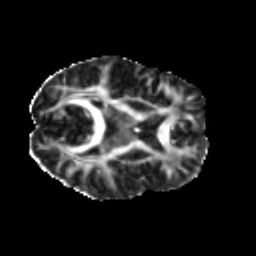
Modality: FA
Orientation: axial
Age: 49
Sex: female
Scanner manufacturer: ge
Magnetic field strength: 3 T
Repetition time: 7.8 s
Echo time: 0.0611 s